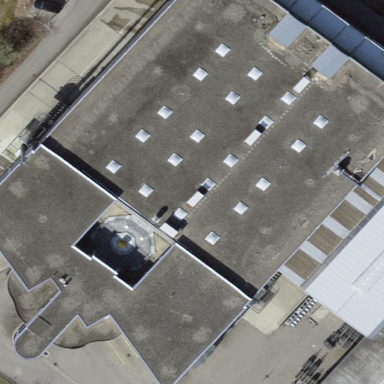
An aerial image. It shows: Industrial building.